Question: Main action?
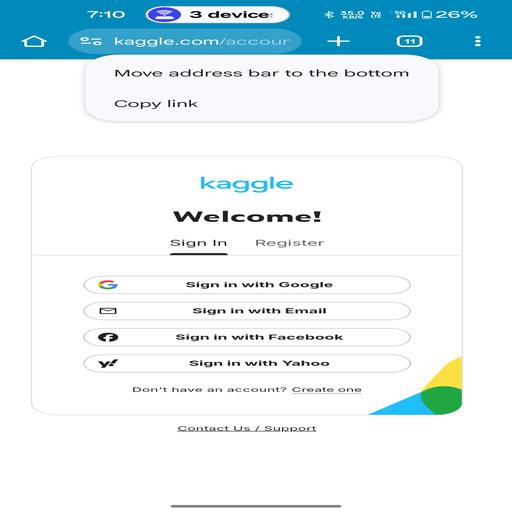
Answer: Sign ins